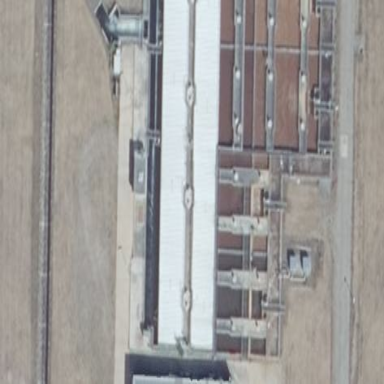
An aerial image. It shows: View of wastewater plant.